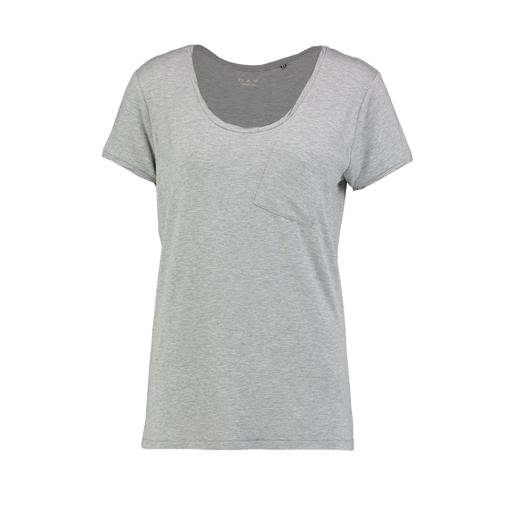
scoop-neck tee, low neck tee light heather, regular t-shirt, white background